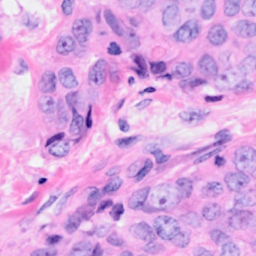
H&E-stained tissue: Breast